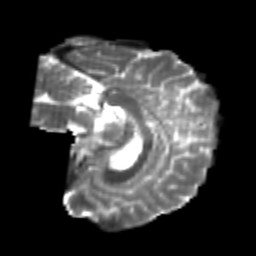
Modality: T2w
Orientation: sagittal
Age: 22
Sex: male
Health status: healthy
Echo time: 0.074 s